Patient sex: M
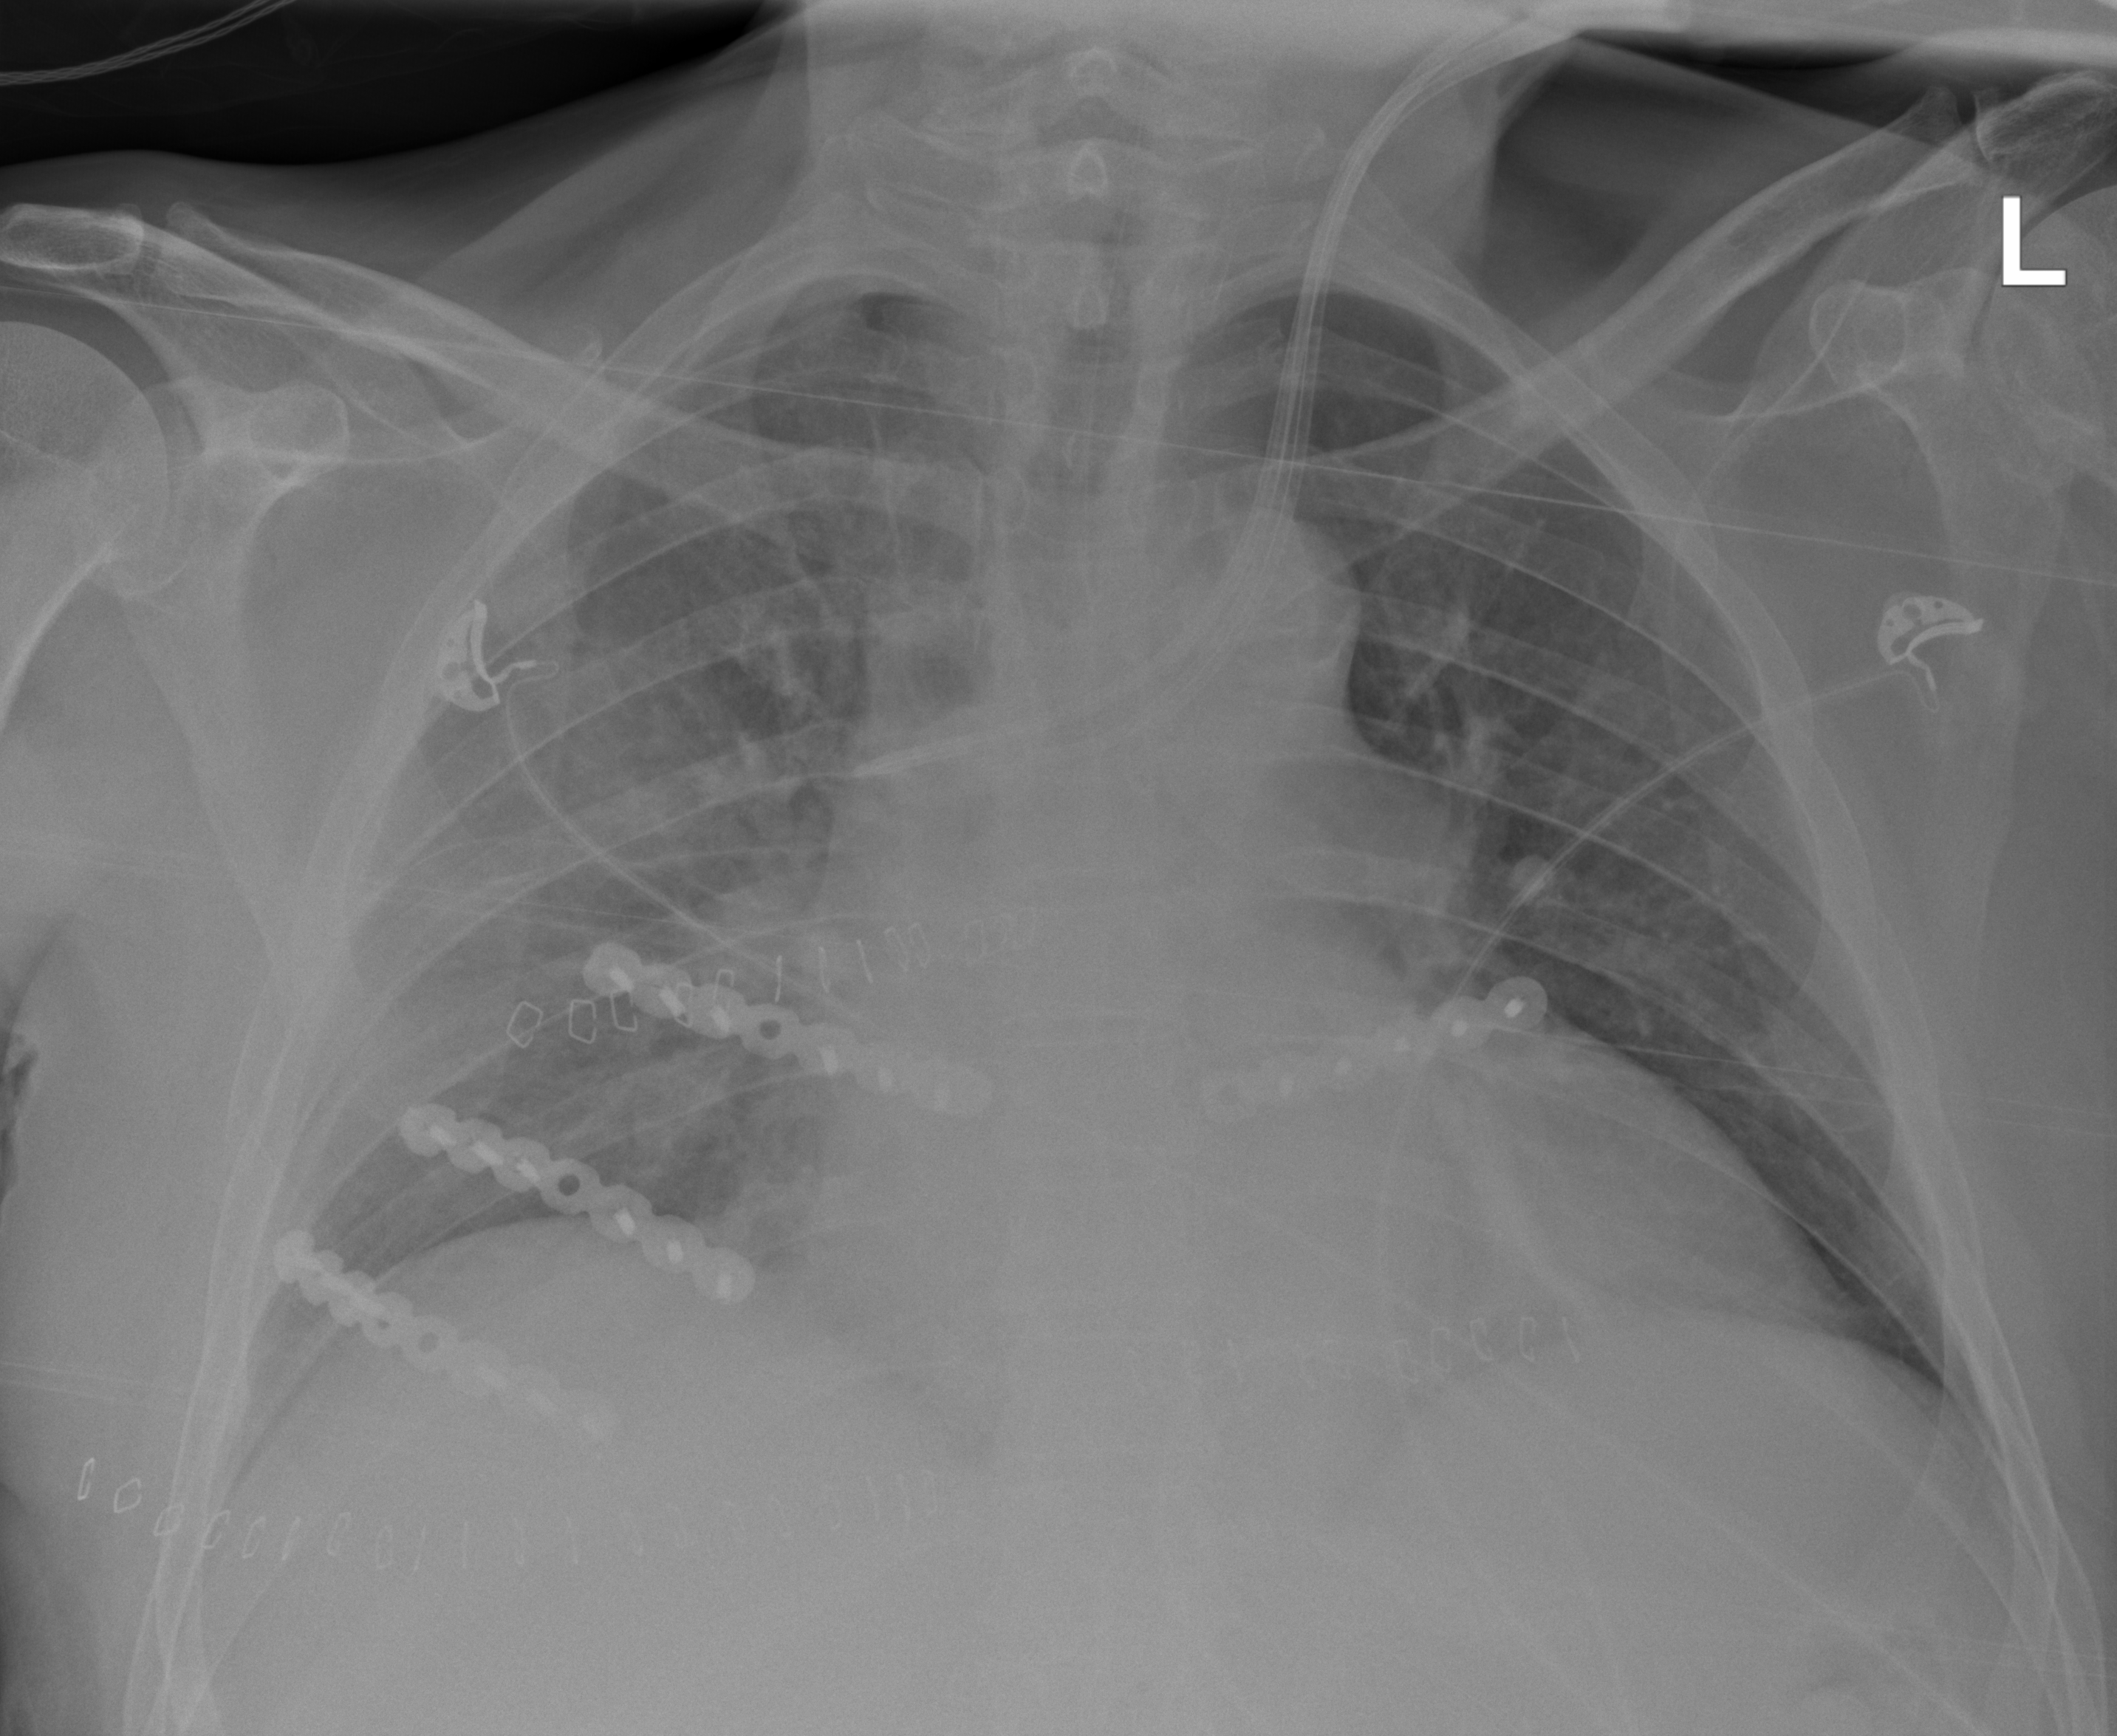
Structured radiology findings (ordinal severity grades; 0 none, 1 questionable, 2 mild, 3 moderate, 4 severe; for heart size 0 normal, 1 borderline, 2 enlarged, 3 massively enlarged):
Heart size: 2
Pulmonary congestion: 2
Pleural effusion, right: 2
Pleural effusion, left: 0
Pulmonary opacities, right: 2
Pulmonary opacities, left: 0
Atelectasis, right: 2
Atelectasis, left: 2